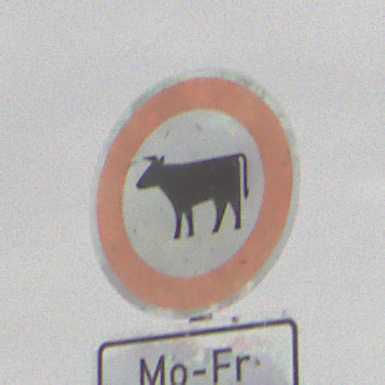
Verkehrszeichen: VerbotViehtrieb
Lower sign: ZeitangabenMitBeschraenkungAufWochentage2
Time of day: MorningAfternoon
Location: Outdoor (Nature)
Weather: Overcast
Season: Winter
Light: Natural